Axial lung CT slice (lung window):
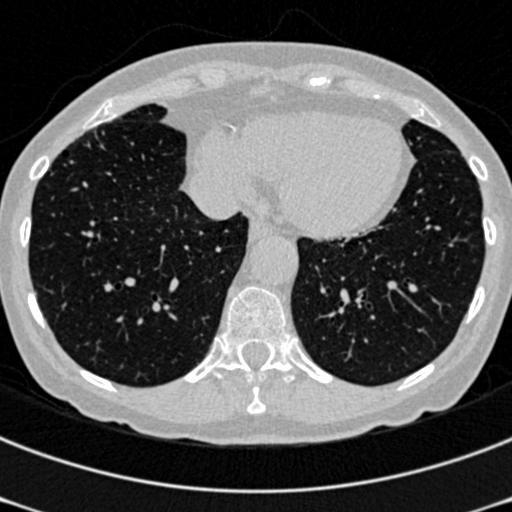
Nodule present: no